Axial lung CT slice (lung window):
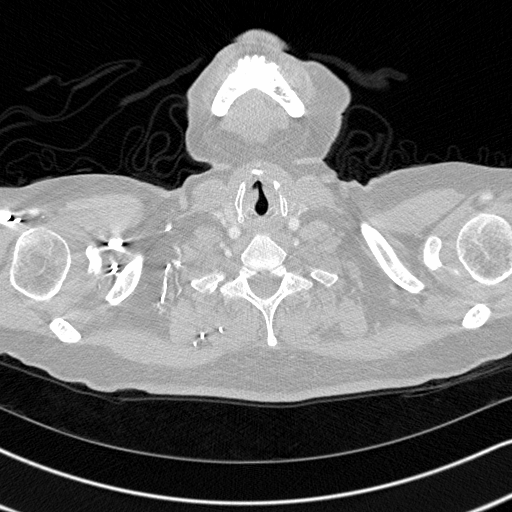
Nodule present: no